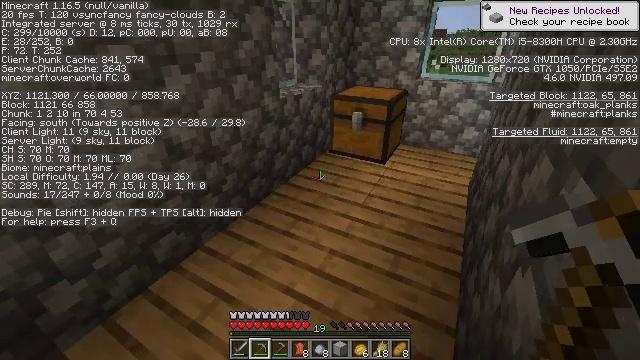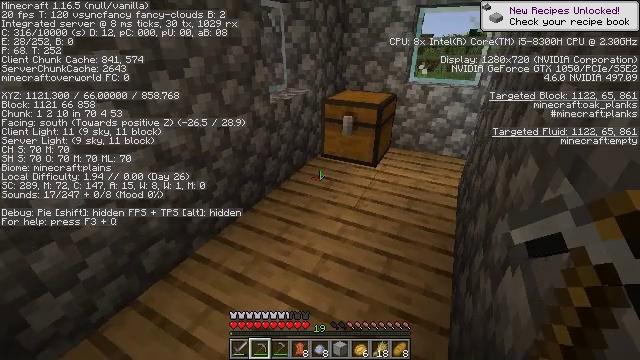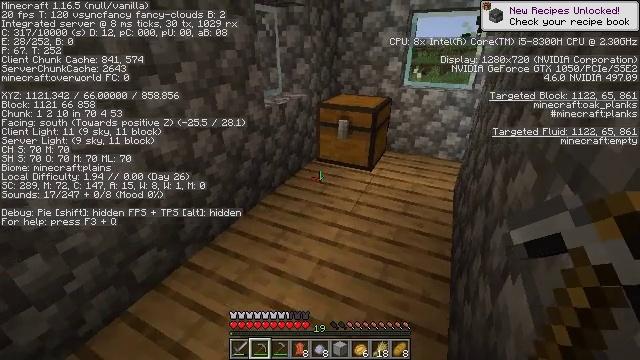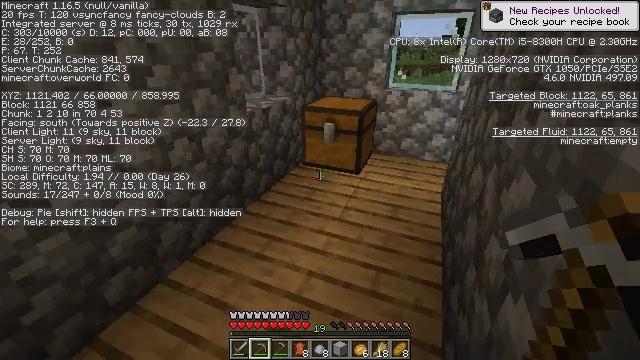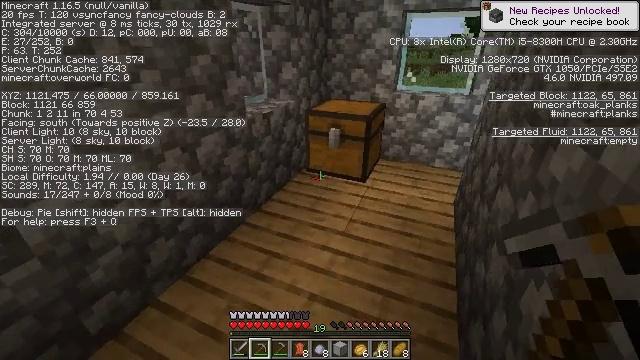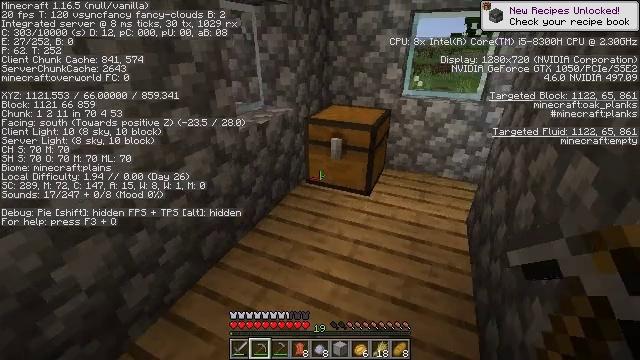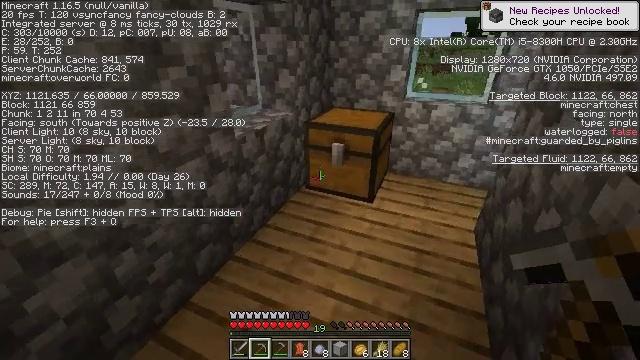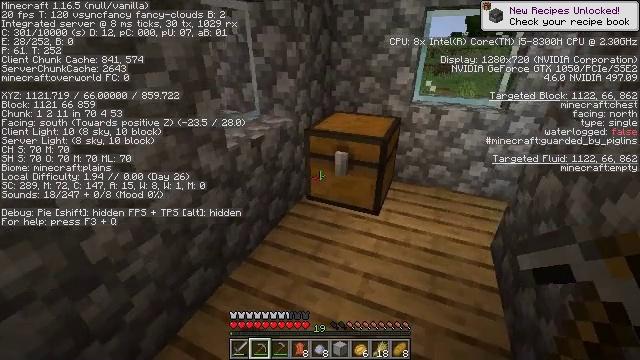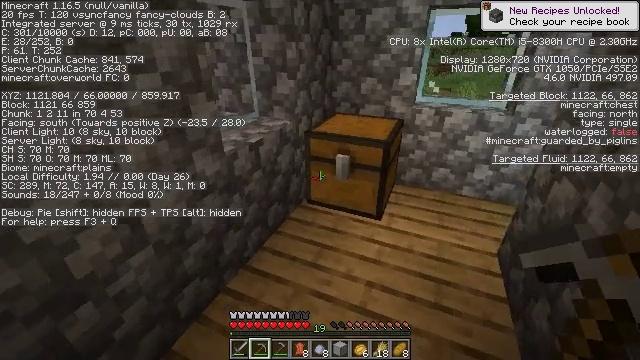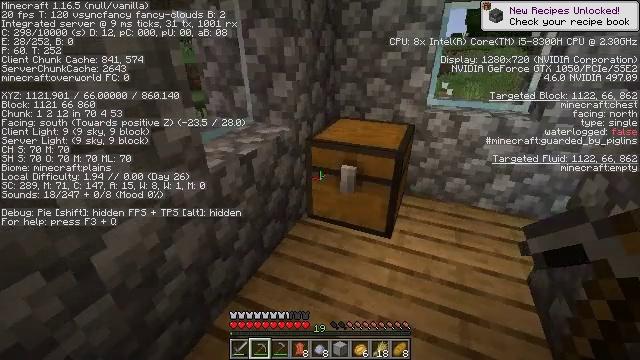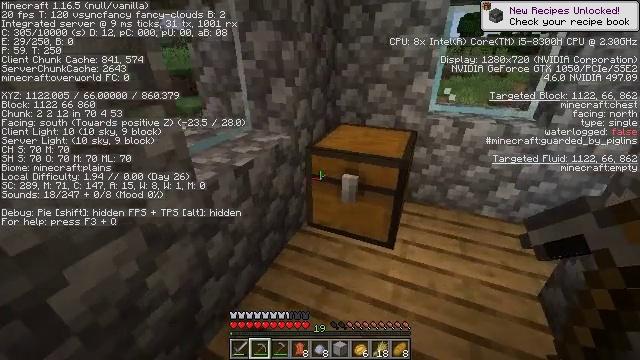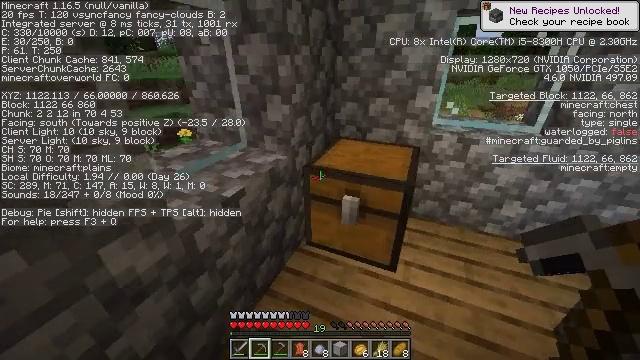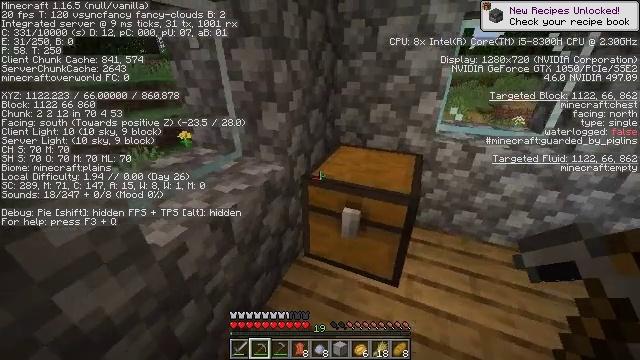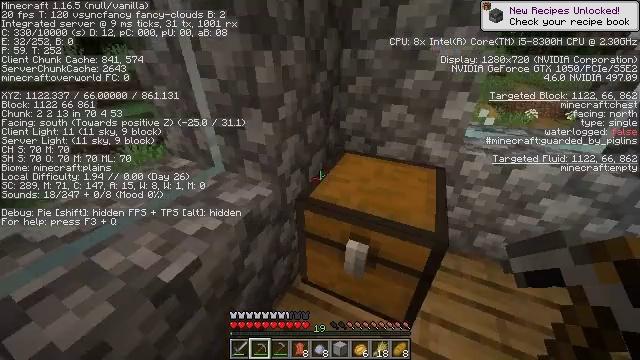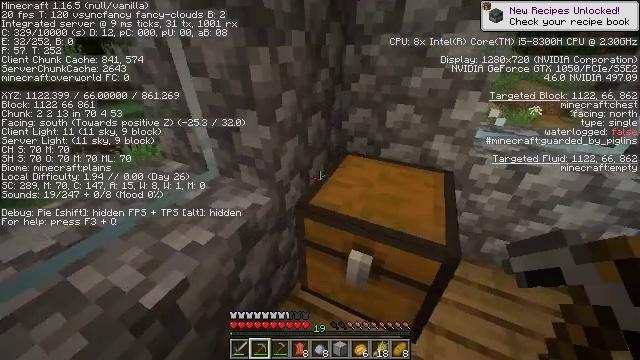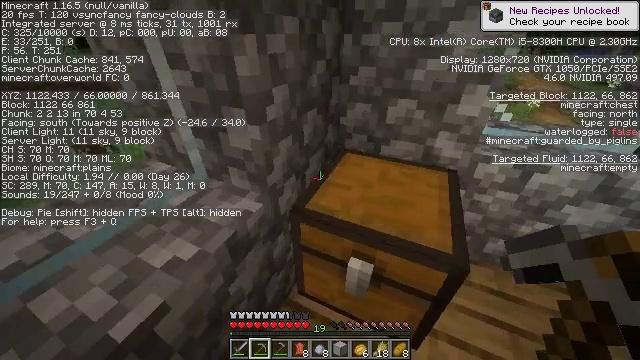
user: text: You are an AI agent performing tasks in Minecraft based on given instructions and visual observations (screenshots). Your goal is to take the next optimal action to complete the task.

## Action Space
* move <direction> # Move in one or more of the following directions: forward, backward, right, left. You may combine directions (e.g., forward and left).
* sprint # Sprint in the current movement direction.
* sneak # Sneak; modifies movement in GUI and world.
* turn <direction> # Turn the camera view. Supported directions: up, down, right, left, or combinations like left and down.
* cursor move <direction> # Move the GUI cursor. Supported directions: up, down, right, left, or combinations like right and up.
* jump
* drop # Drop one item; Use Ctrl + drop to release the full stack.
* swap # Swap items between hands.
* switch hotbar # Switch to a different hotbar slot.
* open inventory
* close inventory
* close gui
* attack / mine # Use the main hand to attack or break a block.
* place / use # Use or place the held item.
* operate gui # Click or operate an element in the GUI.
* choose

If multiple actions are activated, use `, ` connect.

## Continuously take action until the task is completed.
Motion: motion action
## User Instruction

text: Mine the chest to collect it.
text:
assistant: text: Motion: turn right
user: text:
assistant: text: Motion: move forward, turn right
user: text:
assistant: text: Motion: move forward, turn right
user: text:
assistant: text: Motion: move forward, turn left
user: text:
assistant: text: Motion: move forward
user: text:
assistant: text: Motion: move forward
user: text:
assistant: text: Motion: move forward
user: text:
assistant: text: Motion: move forward
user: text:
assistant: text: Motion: move forward, sprint
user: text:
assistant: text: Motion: move forward, sprint
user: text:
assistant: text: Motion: move forward, sprint
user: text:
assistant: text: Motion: move forward, sprint
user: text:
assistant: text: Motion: move forward, sprint, turn left and down
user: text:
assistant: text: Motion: sprint
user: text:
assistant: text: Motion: turn down
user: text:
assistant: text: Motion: turn right and down
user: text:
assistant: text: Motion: turn right and down
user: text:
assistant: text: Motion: turn right and down, use / place
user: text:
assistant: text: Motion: use / place
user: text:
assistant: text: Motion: use / place
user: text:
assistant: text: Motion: no_op
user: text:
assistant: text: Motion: turn right
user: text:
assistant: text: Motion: no_op
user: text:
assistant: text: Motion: no_op
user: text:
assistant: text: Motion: no_op
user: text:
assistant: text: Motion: no_op
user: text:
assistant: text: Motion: no_op
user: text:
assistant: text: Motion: no_op
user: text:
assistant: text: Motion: no_op
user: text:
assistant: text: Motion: no_op